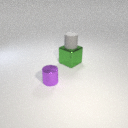
small purple metal cylinder to the left of large green metal cube